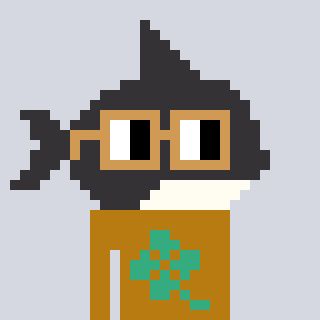
a pixel art character with square brown glasses, a orca-shaped head and a gold-colored body on a cool background